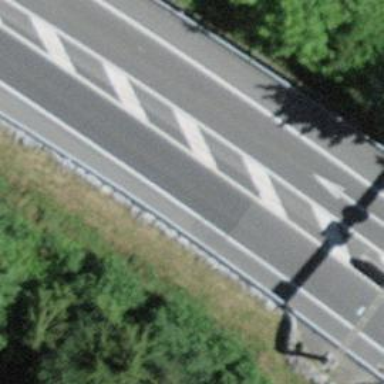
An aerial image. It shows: Asphalt road designated as trunk highway.